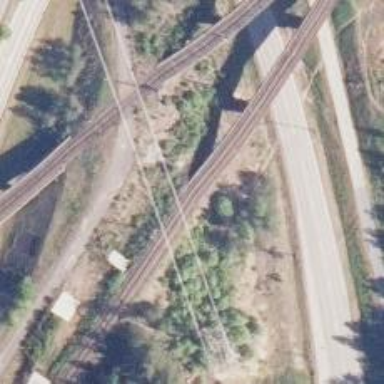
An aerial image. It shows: Bridge with electrified continuous railway track and contact line.